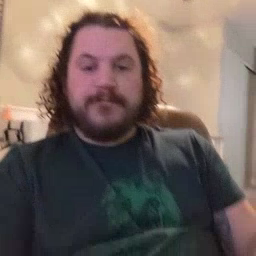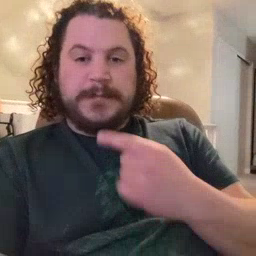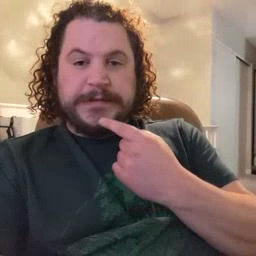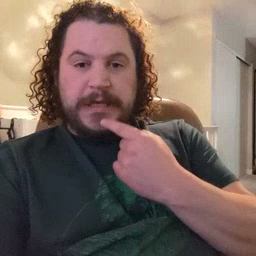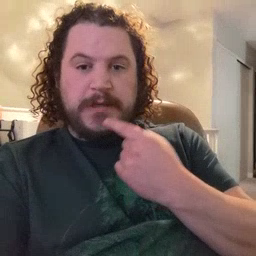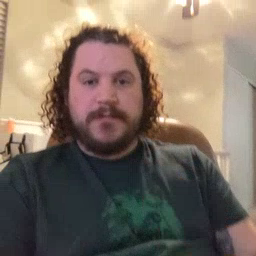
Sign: say